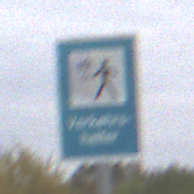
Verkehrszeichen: Verkehrshelfer
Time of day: Midday
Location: Outdoor (Suburban)
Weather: Overcast
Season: NotSpecified
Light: Natural